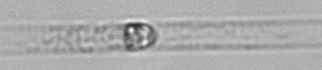
Label: Dactyliosolen_blavyanus